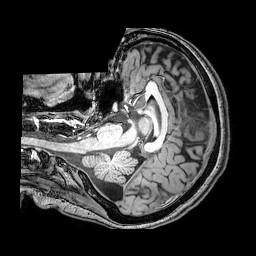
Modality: T1w
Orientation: axial
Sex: female
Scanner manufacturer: philips
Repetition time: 0.008098 s
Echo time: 0.0037 s